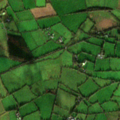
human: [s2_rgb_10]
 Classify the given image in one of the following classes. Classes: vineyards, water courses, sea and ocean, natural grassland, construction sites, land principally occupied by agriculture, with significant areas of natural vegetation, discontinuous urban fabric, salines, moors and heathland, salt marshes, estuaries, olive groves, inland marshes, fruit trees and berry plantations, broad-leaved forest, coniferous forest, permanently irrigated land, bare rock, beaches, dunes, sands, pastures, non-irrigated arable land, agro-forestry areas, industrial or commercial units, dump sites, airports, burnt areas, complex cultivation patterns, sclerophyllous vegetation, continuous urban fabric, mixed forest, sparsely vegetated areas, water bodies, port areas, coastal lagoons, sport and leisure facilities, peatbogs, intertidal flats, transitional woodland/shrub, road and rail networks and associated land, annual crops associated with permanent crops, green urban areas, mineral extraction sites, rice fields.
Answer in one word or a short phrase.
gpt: non-irrigated arable land, pastures